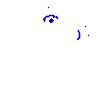
Particle: proton